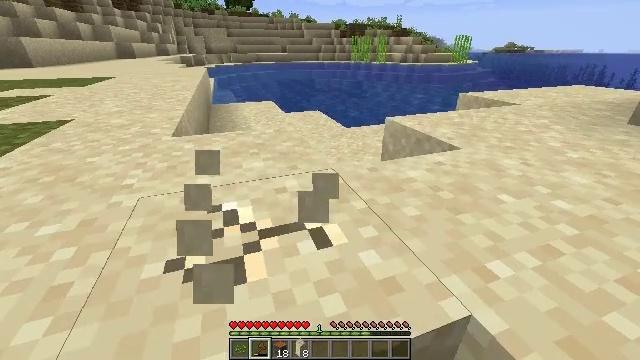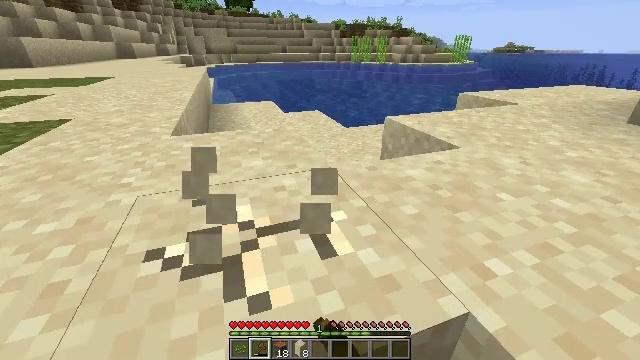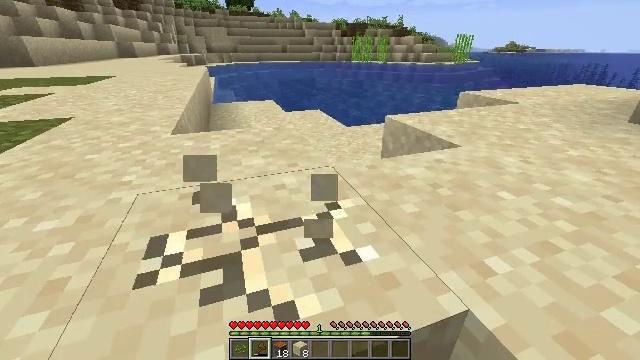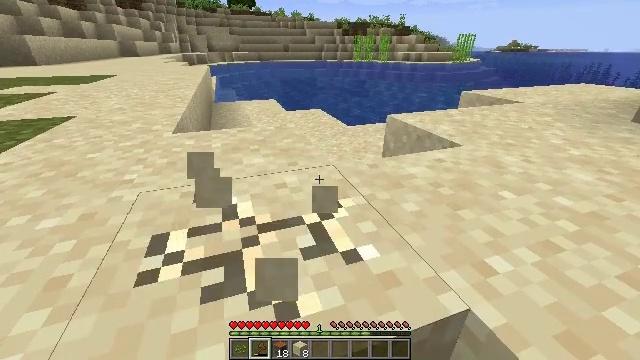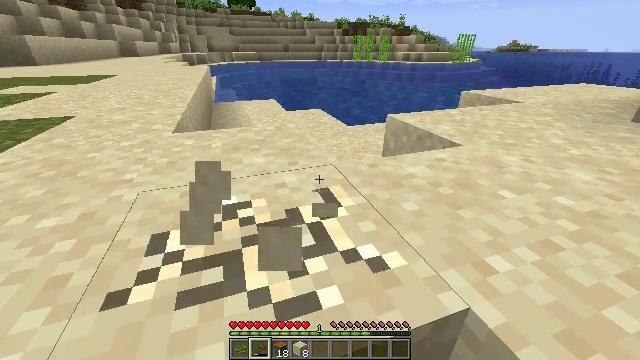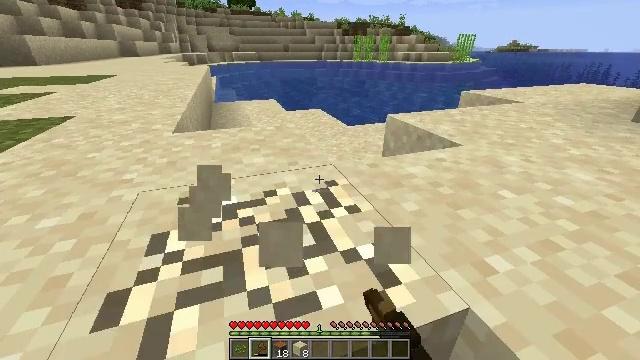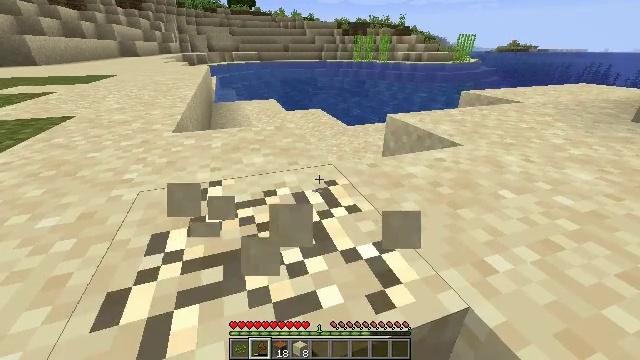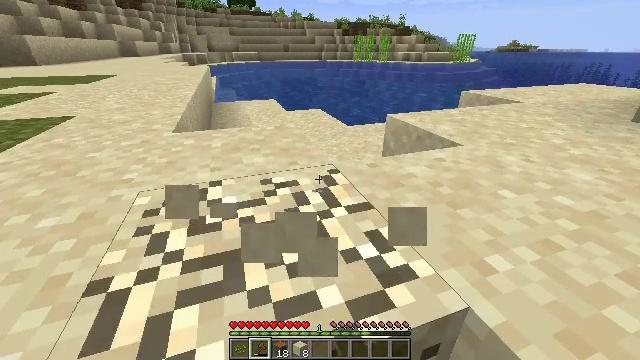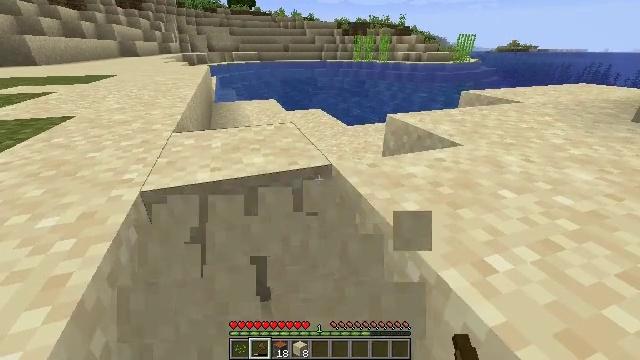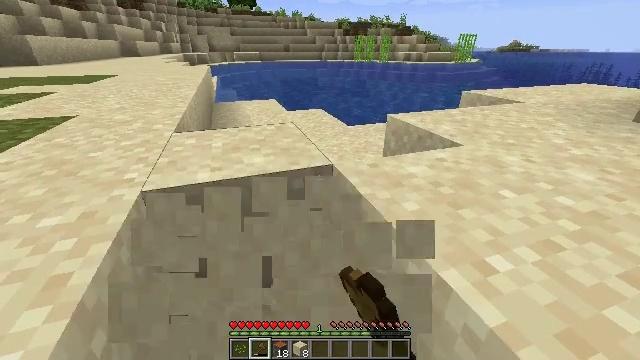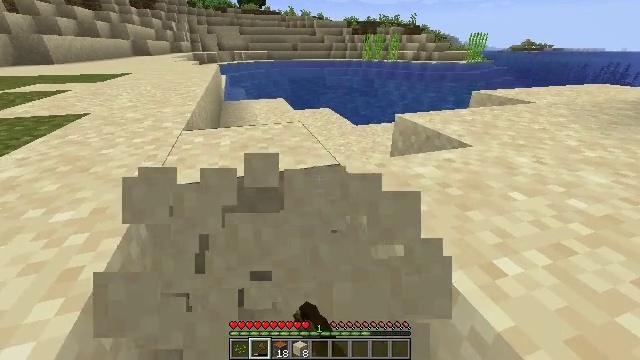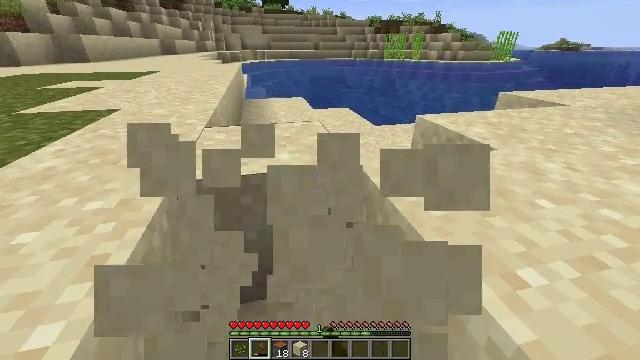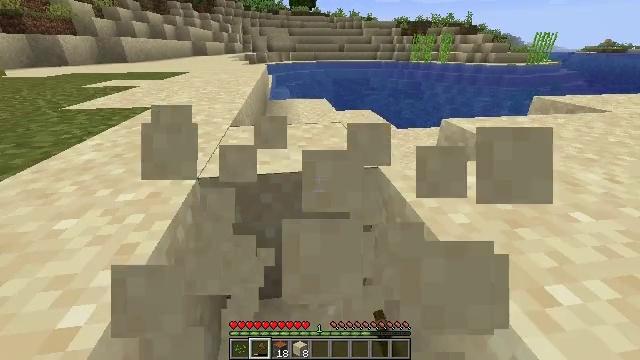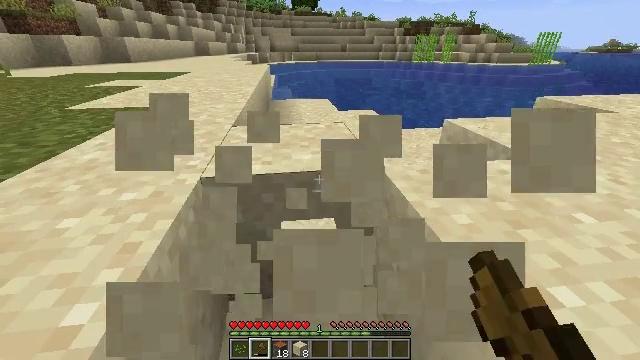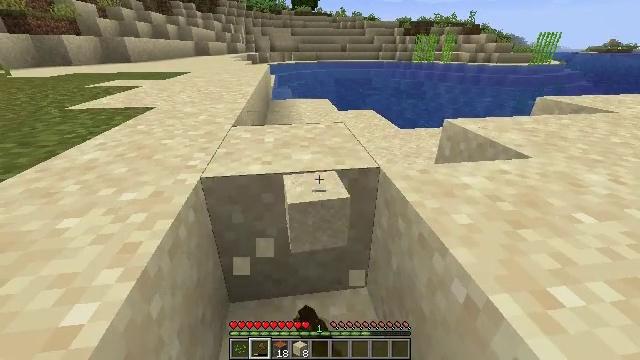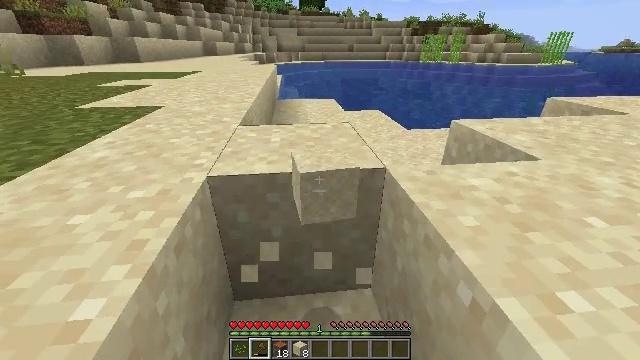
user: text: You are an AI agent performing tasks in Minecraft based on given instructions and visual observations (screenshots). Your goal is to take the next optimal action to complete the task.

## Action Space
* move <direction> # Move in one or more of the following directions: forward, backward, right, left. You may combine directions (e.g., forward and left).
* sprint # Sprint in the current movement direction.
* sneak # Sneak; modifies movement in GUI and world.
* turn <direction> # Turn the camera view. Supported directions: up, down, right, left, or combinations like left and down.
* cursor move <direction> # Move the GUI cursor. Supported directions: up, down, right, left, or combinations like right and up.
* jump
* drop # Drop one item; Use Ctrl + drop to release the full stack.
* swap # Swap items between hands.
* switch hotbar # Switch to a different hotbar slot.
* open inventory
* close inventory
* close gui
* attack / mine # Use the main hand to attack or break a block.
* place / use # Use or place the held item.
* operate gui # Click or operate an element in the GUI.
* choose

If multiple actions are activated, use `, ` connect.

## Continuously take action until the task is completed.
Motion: motion action
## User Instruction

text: Gather sand from the desert.
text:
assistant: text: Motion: attack / mine
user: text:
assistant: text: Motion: attack / mine
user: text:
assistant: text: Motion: attack / mine
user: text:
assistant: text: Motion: attack / mine
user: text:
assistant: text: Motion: attack / mine
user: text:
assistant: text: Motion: attack / mine
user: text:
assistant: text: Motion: attack / mine
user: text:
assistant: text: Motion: attack / mine
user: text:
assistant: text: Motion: attack / mine
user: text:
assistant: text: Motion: turn left, attack / mine
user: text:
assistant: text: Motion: turn left, attack / mine
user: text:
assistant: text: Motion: turn left, attack / mine
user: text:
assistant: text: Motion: attack / mine
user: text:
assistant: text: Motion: attack / mine
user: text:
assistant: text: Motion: turn left, attack / mine
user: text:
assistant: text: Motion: turn left, attack / mine
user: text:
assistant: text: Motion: turn left and down, attack / mine
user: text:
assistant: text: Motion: turn left and down, attack / mine
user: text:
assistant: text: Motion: turn left
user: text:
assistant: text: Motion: turn left, attack / mine
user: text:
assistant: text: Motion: attack / mine
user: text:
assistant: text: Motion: attack / mine
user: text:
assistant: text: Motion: attack / mine
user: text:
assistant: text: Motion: attack / mine
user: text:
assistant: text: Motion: attack / mine
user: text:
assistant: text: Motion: attack / mine
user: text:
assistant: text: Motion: attack / mine
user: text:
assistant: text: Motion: attack / mine
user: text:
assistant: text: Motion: attack / mine
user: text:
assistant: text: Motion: turn left, attack / mine